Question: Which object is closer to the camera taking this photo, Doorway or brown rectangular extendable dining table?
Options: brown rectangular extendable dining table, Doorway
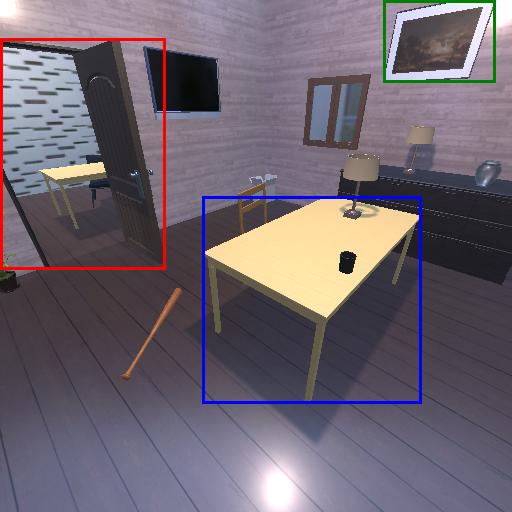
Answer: brown rectangular extendable dining table